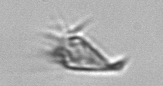
Label: Paratontonia_gracillima